Question: I am building a web site using Favourite Joompla template.
<URL>
I also use videobox extension insert videos and image gallery for images
The problem is that i cannot seem to be able to remove the arrows that appear near the boxes of the above extensions. Keep in mind that these arrows appear only when i apply Favourite template. How can i remove them ?
You can check them below

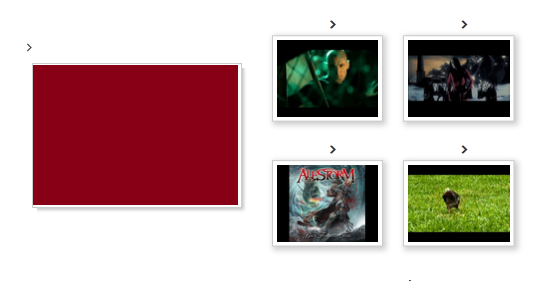
Answer: Locate the container that these lists belong to and then go to template.css and add on the bottom, i.e.:
'''
.item ul li:before {display:none;}
'''
If you want to make it specific for a module, add a class to the module or use the module position ID and make it like:
'''
#fav-sidebar2 ul li:before {display:none;}
.moduleclass ul li:before {display:none;}
'''